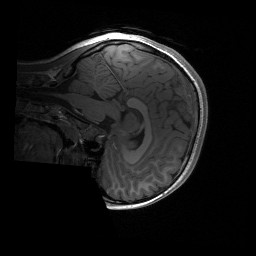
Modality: T1w
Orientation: sagittal
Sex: female
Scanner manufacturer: siemens
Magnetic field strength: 3 T
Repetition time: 1.9 s
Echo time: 0.00243 s